Question: I'm having an issue with Yii and a mysql database running on Google Cloud sql.
We have moved this from an existing server where it all worked with no issues at all and have now set up a Google Compute Engine server with php and all the relivant drivers mysql_pdo being one of them. We also have a Google Cloud SQL database storing all of our existing database information.
I have written a simple php script which uses
'PDO('mysql:<IPADDRESS>;dbname=<MYDBNAME>,'MYUSERNAME','MYPASSWORD');' and this connects absolutely fine and can read tables and return data.
As soon as I do the same in yii in the config/main.php it does not seem to work and get the error:
Here is the yii connection string
'''
'db'=>array(
'connectionString' =>'mysql:host=my.server.ip.address;dbname=my_db_name',
'emulatePrepare' => true,
'username' => 'my_username',
'password' => 'my_passsword',
'charset' => 'utf8',
),
'''
I've also run the yii requirements script and it all returns as passed for the mysql PDO functions.

Any help would be greatly appreciated.
Thanks,
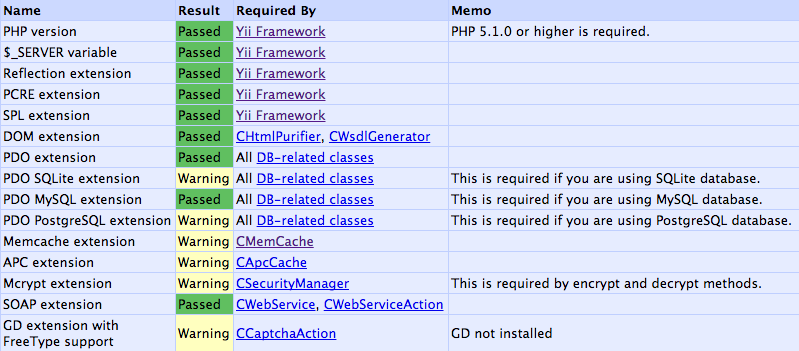
Answer: Aha answering my own question:
The server needs to have sqlite PDO extension as well as the MySQL PDO extension. And now all working perfectly!
So it's worthwhile checking you phpinfo for this
You can add it according to this answer: <URL>
or via your php.ini uncomment the following:
'''
extension=php_pdo_sqlite.dll
extension=php_sqlite.dll
'''
Hope this helps other people